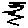
Label: zigzag